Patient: sex F, age 36
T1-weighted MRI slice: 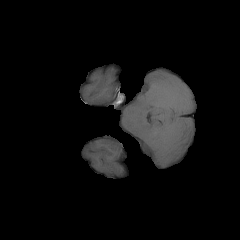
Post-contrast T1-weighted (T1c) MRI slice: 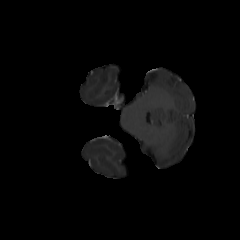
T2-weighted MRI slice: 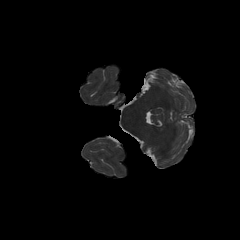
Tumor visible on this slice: no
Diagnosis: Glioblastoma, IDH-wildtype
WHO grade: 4